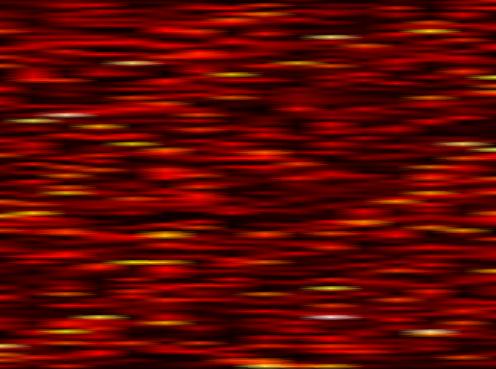
Label: FBMC